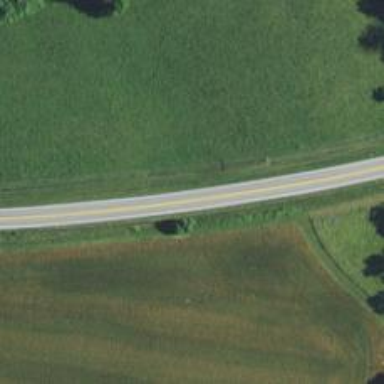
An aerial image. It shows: Asphalt road classified as primary highway.